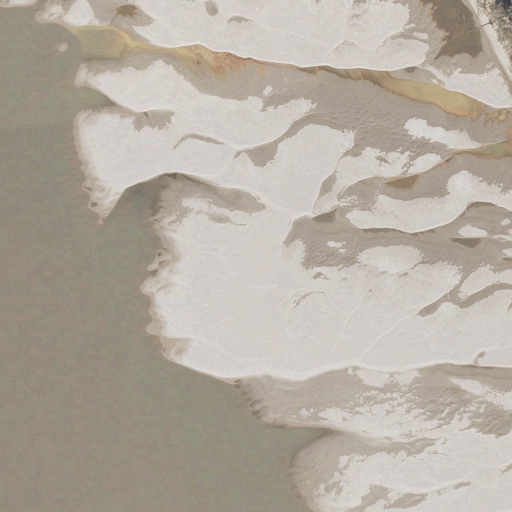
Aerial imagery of cape in Mississippi named Palmetto Point containing open water, herbaceous wetlands, and woody wetlands